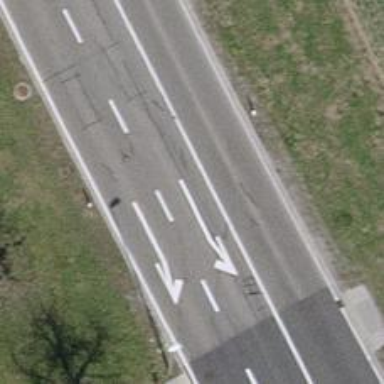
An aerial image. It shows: Secondary road with asphalt surface.